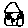
Label: house